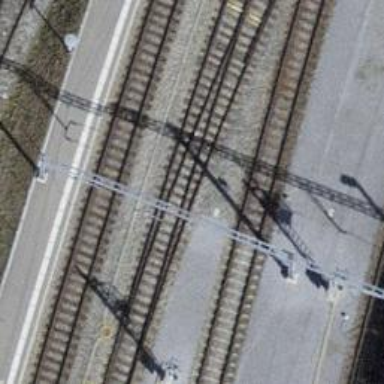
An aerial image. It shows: Electrified rail siding with contact line.